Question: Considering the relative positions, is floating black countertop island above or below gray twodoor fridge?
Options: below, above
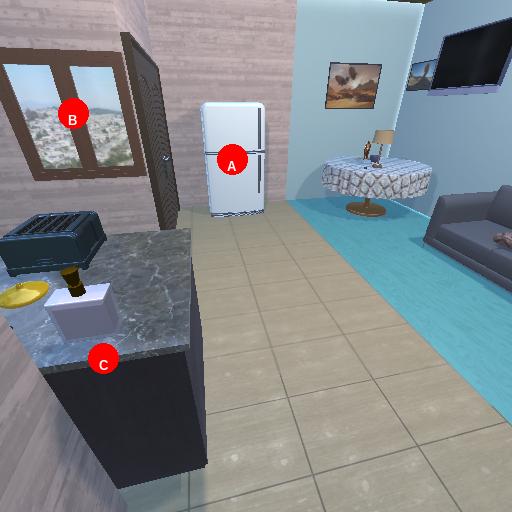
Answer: below